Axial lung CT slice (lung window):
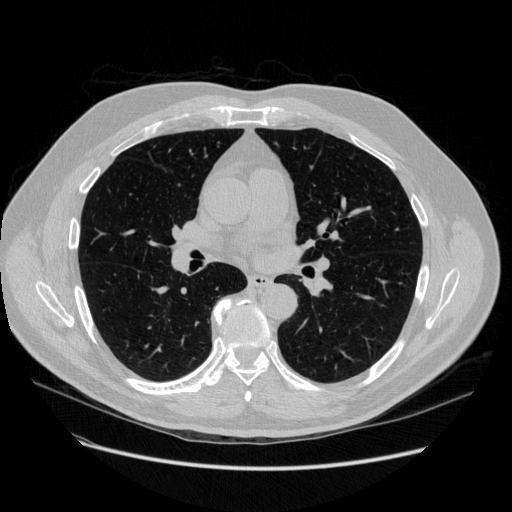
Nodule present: no